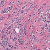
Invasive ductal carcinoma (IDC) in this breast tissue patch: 1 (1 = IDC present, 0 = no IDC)